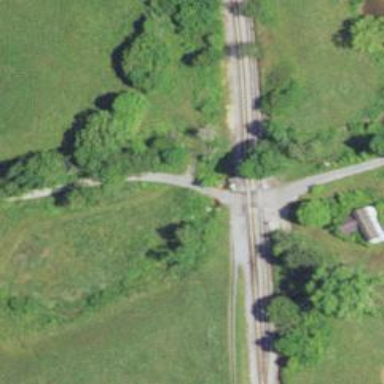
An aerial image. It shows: Railway level crossing.